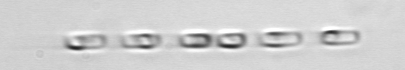
Label: Skeletonema